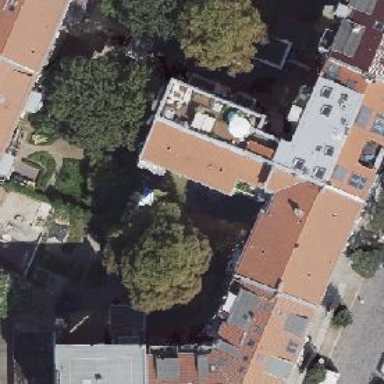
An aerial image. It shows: Gabled roof on building that houses apartments.